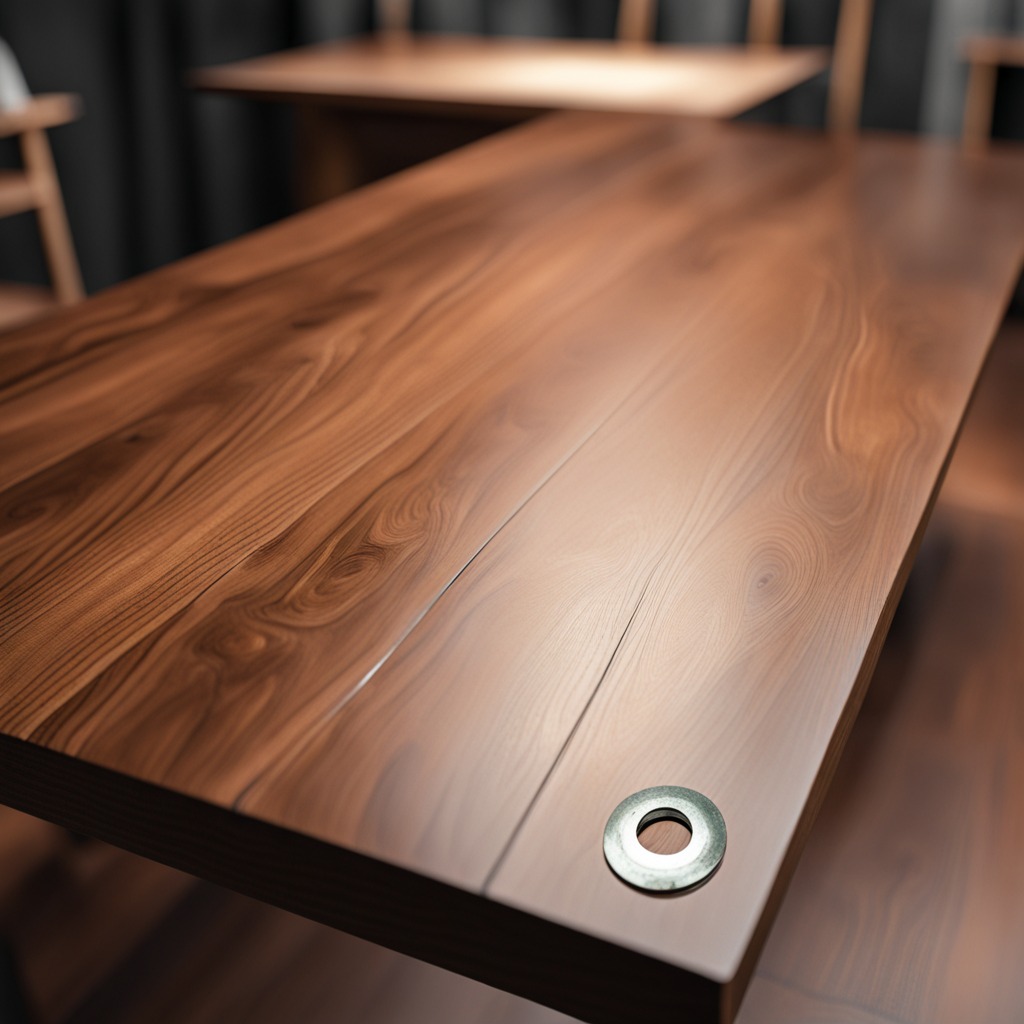
A flat metal washer lying on a wooden table in a carpentry studio rich wood textures side lighting